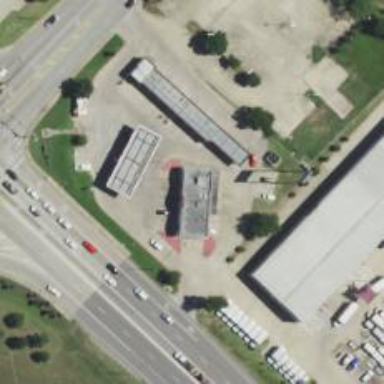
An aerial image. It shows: Convenience shop.